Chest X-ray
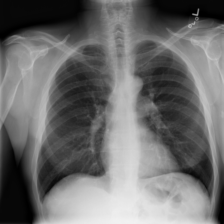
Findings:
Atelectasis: negative
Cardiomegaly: negative
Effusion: negative
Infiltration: negative
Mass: negative
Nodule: negative
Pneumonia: negative
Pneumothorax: negative
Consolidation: negative
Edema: negative
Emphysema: negative
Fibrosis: negative
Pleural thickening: negative
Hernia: negative